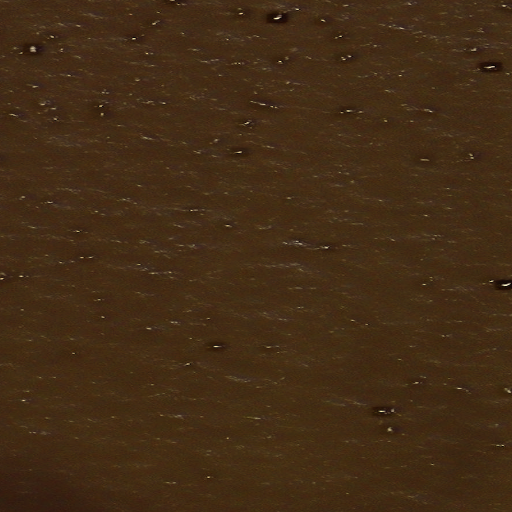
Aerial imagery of bar in Alaska named English Bay Reef containing only unknown